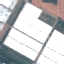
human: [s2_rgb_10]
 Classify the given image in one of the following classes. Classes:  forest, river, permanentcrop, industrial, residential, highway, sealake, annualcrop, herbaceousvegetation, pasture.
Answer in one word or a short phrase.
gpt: Industrial